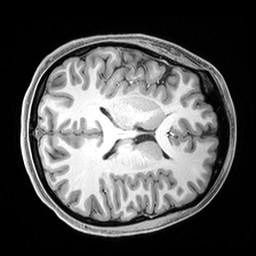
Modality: T1w
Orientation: axial
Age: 21
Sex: female
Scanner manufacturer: siemens
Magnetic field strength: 3 T
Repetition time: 2.4 s
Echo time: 0.00217 s